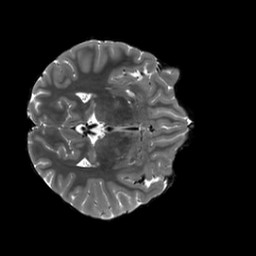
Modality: T2w
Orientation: axial
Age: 19
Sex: female
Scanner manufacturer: siemens
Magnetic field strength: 3 T
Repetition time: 3.2 s
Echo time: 0.566 s